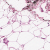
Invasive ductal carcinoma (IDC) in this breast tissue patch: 0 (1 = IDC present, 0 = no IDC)